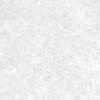
Label: no_change